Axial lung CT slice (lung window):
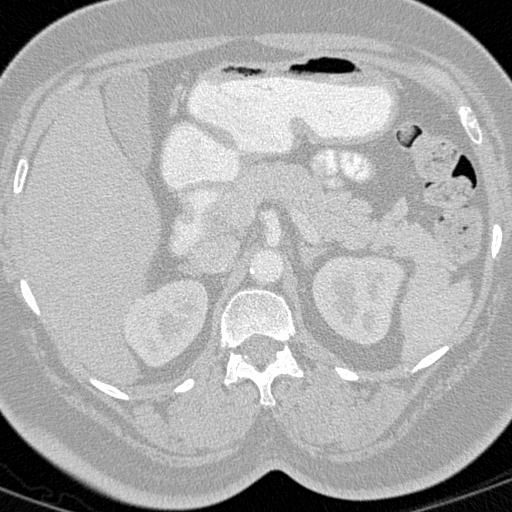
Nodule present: no